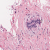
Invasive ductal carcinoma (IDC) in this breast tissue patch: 0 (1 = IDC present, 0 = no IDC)